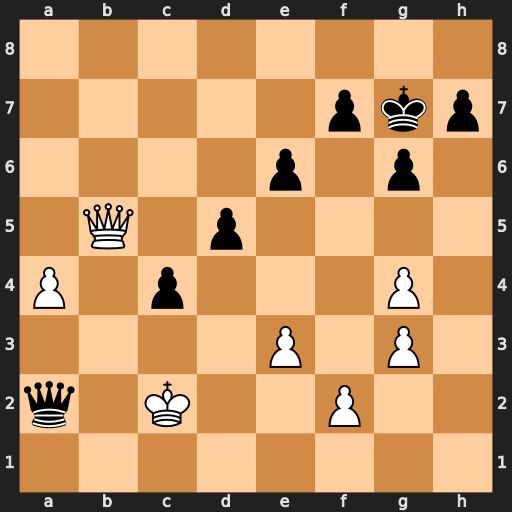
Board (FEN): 8/5pkp/4p1p1/1Q1p4/P1p3P1/4P1P1/q1K2P2/8
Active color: w
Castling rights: -
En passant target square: -
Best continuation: Qb2+ Qxb2+ Kxb2